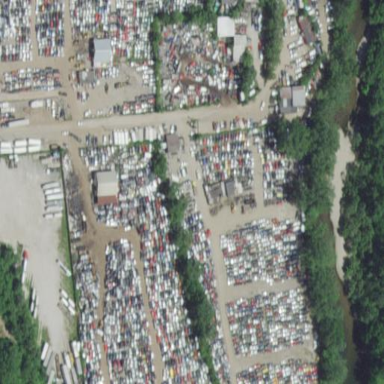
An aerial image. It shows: Scrap yard situated in industrial area.